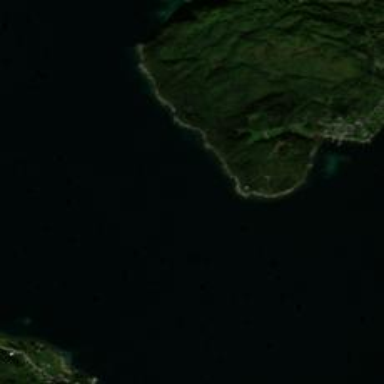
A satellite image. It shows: Picturesque coastline scene.